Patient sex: M
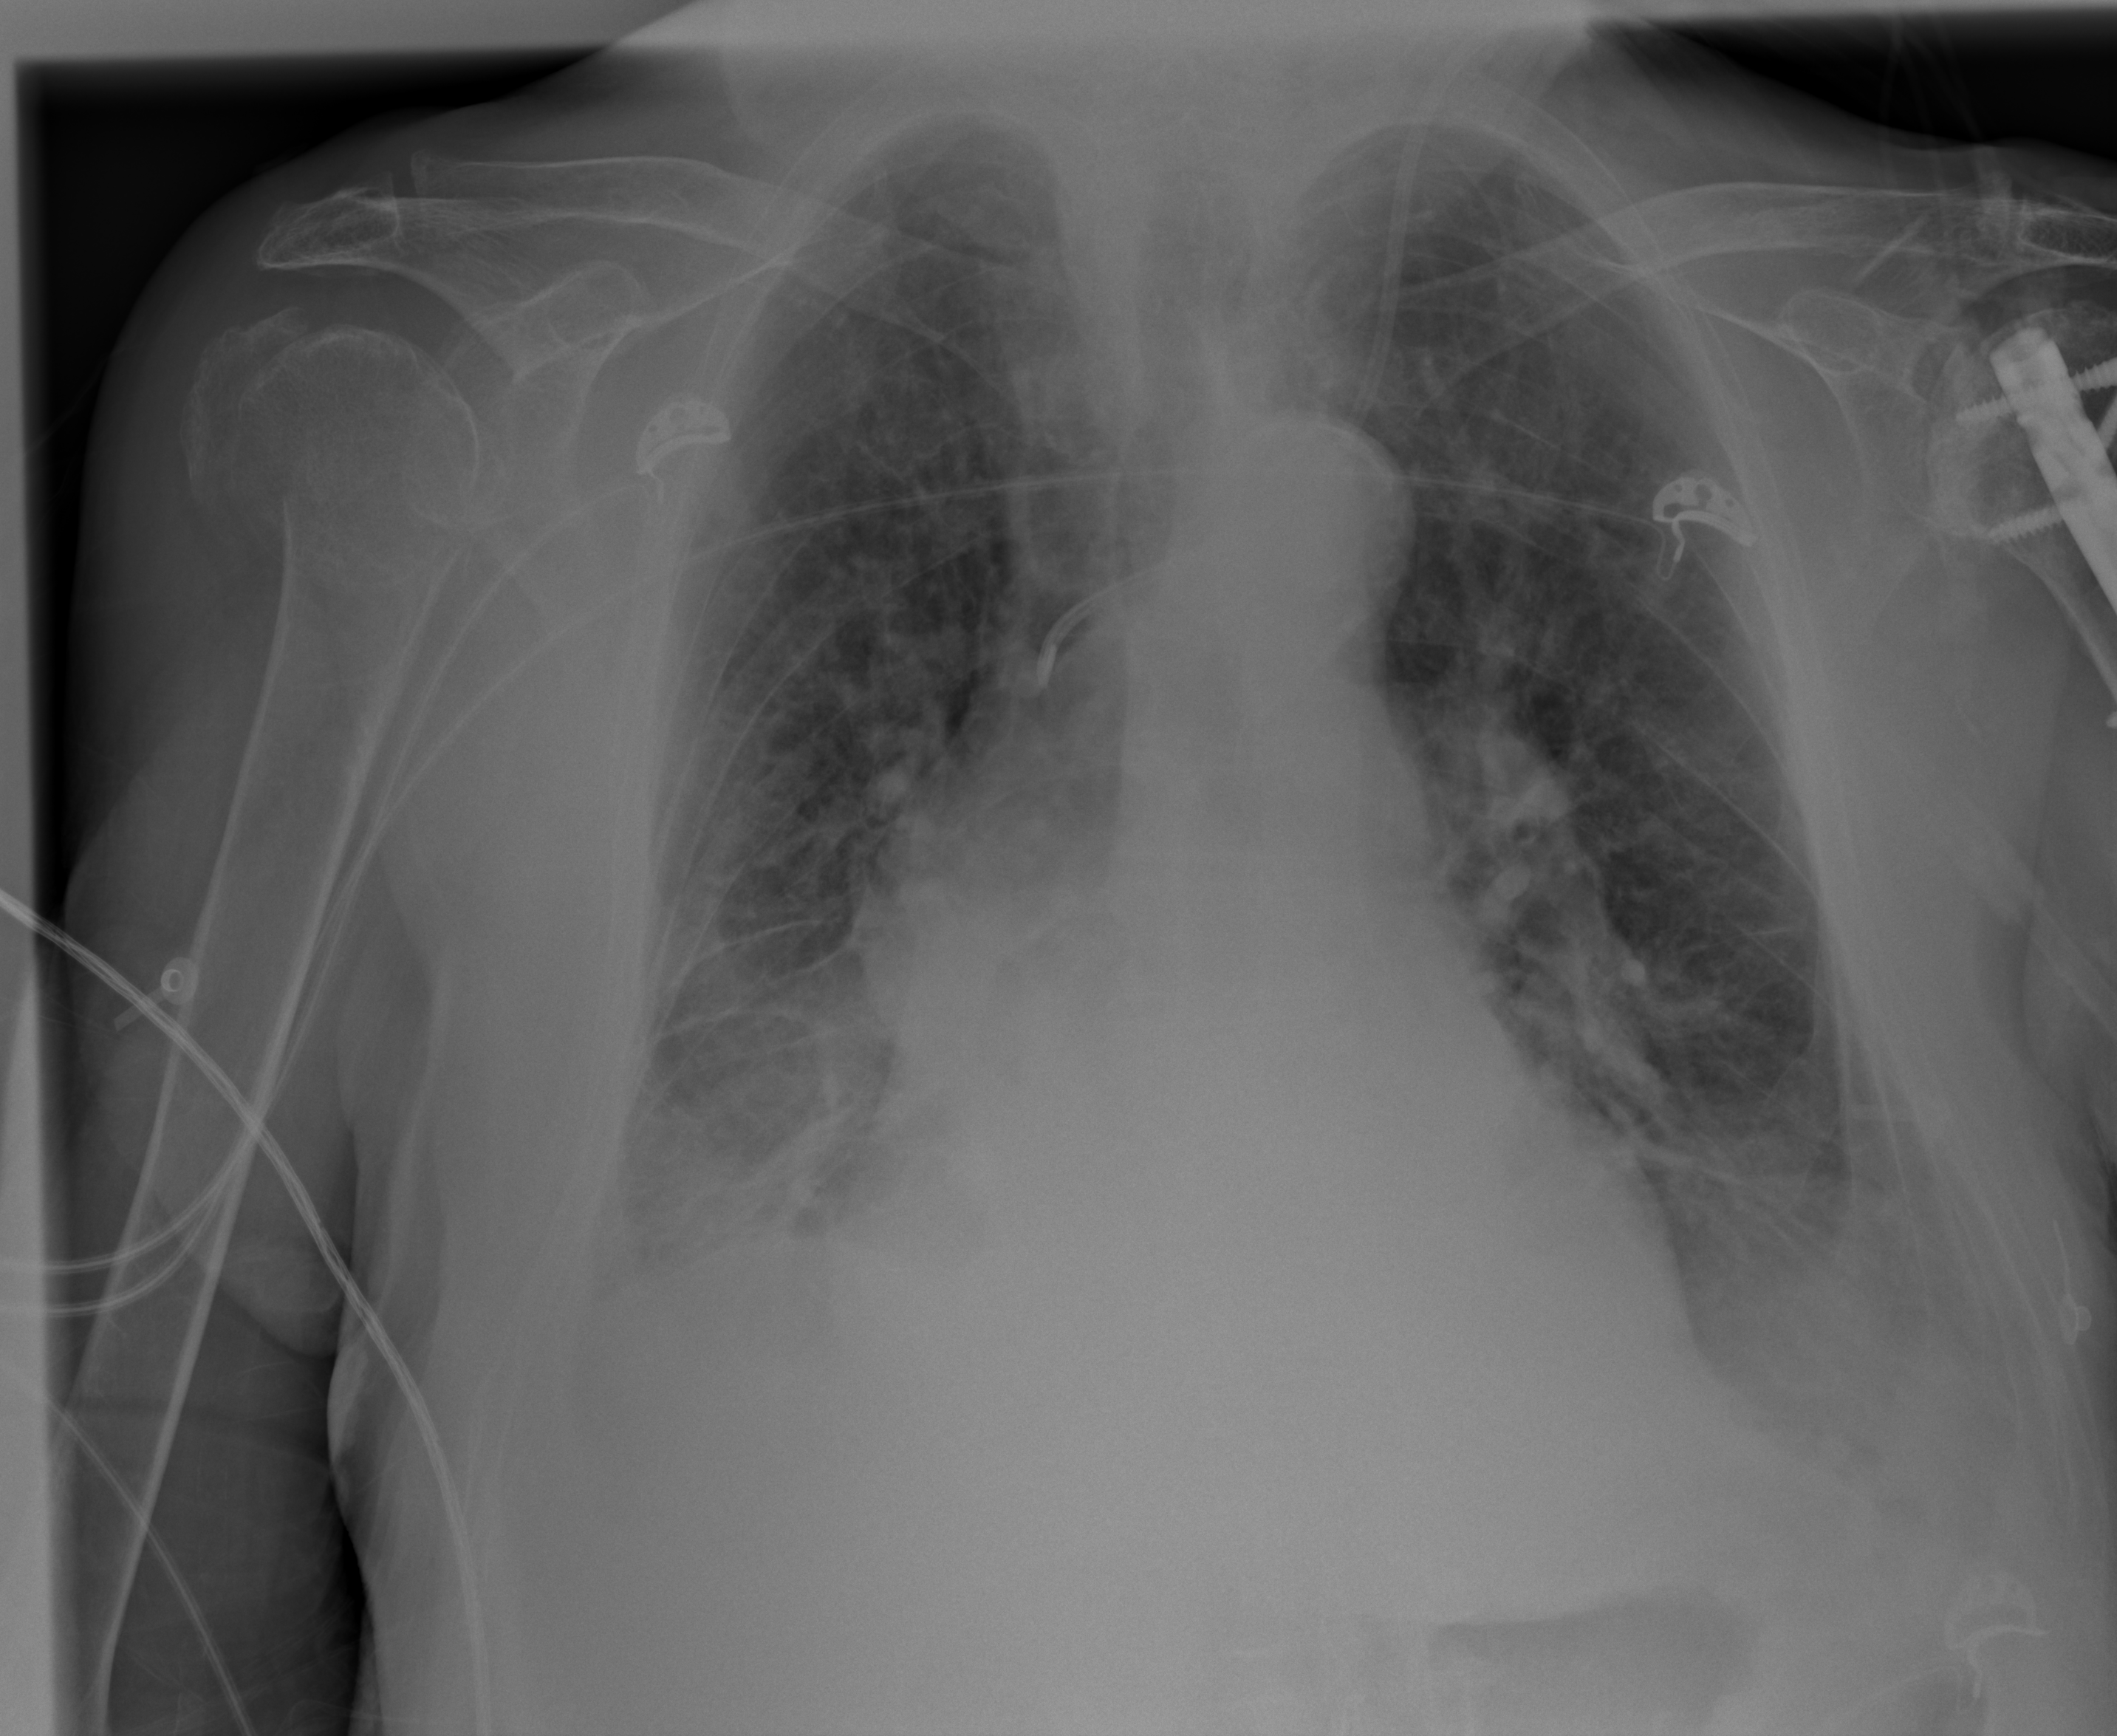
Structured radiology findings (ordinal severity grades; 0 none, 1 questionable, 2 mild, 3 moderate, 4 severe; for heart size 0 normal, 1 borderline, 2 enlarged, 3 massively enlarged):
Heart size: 2
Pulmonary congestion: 2
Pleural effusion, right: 2
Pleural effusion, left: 2
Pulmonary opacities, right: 2
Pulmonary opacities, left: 2
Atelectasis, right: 2
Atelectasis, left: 2